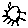
Label: sun